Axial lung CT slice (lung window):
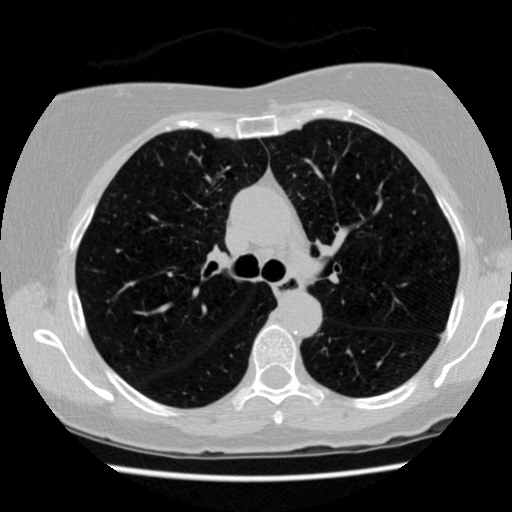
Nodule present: no